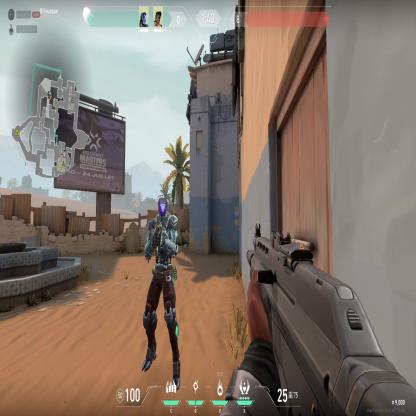
Label: teammate